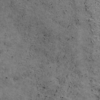
Label: not_dusty